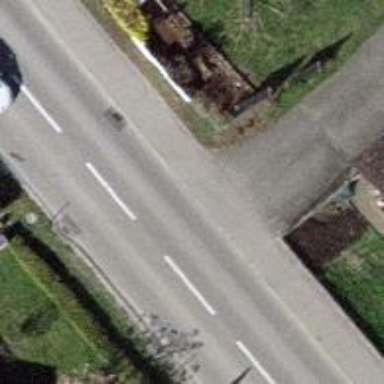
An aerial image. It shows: Unmarked road crossing.